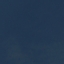
Label: SeaLake